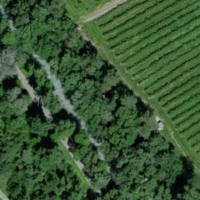
EUNIS habitat code: 40
Species observed at this site:
Chelidonium majus